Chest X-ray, AP view. Patient: 40 years old, sex M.
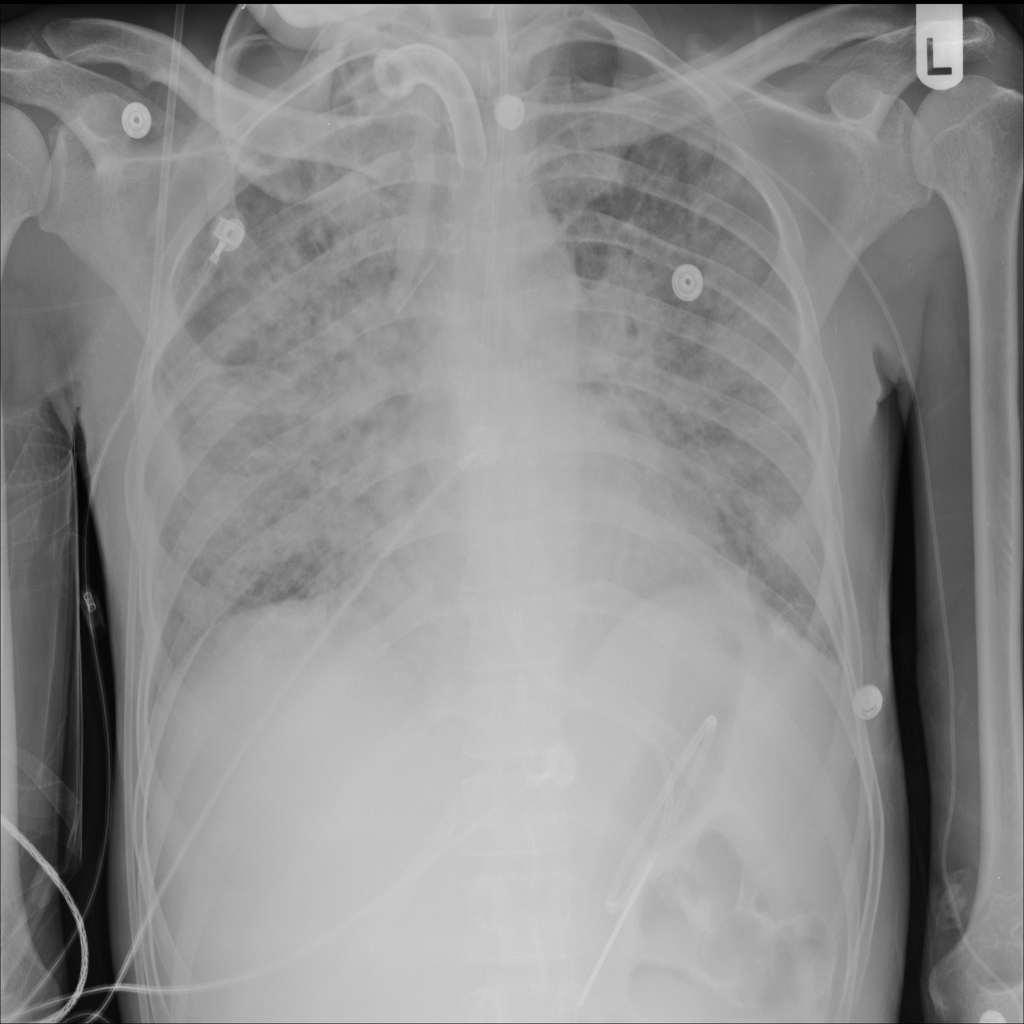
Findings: Infiltration